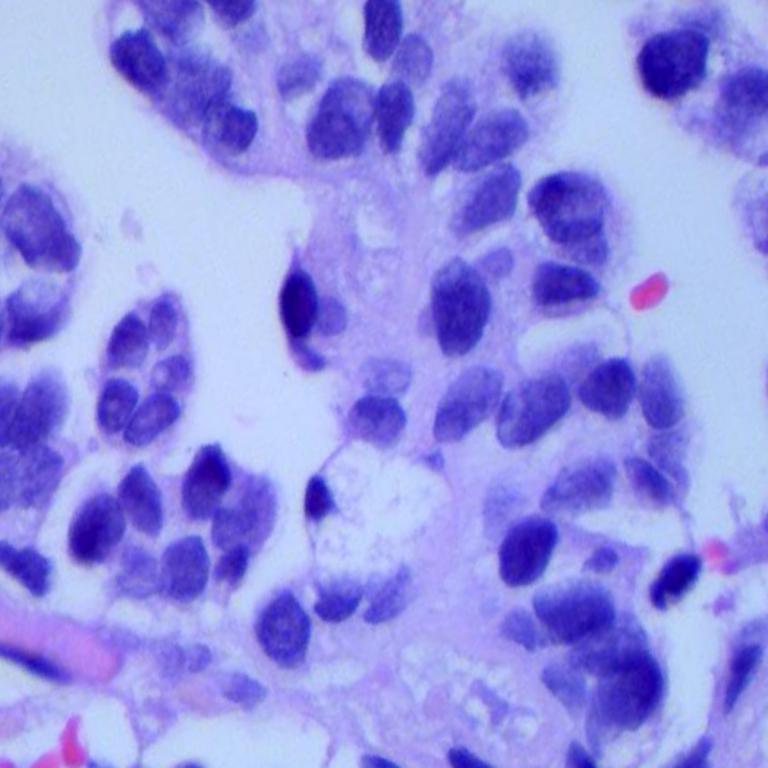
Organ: lung
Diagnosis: adenocarcinomas